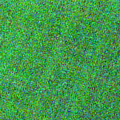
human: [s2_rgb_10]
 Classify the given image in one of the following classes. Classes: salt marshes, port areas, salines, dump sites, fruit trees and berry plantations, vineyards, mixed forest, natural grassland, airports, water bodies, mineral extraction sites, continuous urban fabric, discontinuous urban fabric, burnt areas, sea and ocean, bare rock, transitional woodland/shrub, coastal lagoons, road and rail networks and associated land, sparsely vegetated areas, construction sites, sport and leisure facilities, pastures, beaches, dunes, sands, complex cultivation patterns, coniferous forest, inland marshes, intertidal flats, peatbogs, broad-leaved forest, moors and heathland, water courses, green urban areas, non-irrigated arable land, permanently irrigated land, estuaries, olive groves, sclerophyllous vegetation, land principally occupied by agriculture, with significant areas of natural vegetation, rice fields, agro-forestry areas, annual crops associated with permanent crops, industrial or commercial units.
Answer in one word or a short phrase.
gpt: sea and ocean